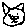
Label: cat